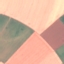
Land use / land cover: AnnualCrop